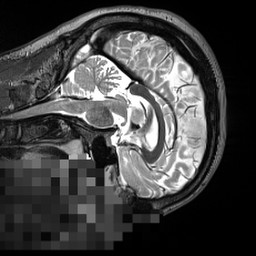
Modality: T2w
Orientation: sagittal
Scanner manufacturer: siemens
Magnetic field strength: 3 T
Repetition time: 3.2 s
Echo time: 0.564 s